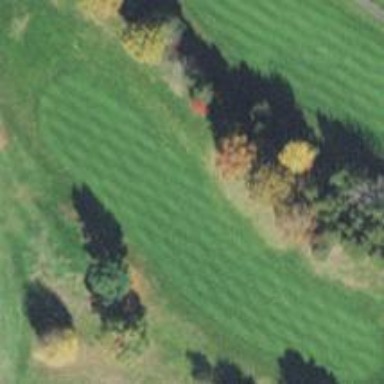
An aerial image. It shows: Scenic golf fairway.